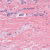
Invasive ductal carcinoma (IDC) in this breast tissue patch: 1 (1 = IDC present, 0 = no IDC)